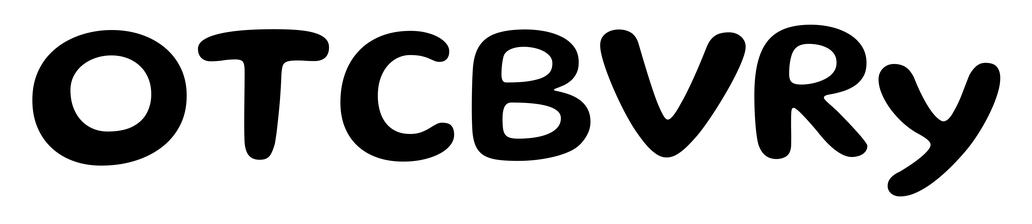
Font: Gluten_Medium